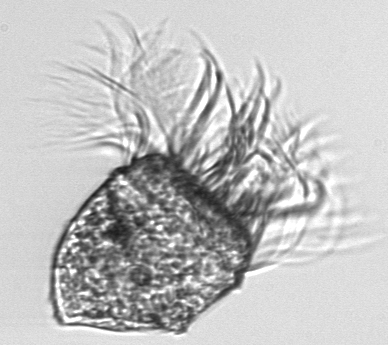
Label: Pelagostrobilidium